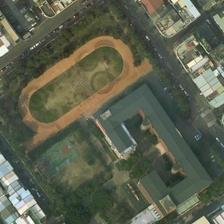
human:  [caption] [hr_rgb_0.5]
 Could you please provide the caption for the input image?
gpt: a playground with a basketball field is surrounded by some green trees and many buildings .

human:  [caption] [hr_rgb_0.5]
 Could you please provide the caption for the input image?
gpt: the playground next to the building has a khaki runway, with a baksetball field nearby .

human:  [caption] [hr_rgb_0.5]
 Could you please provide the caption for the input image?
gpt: a playground is surrounded by some green plants and many buildings .

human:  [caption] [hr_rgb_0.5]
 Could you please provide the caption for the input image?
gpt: many buildings and some green trees are around a playground .

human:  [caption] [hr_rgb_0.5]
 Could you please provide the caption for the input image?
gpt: a playground is surrounded by some green plants and many buildings .